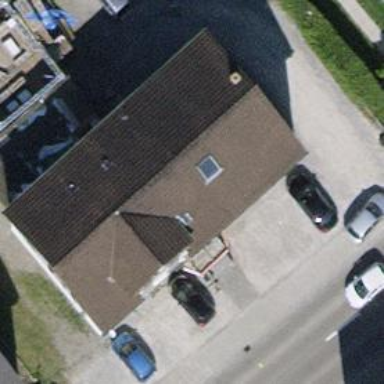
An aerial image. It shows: Bar.